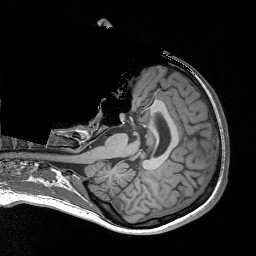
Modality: T1w
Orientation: axial